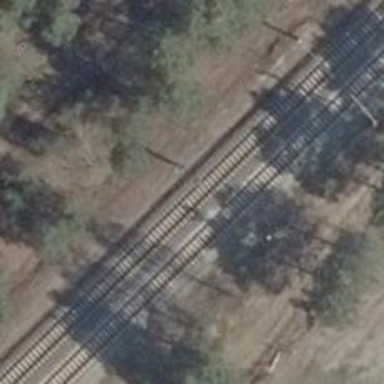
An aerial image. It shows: Light railway signal with light crossing form.